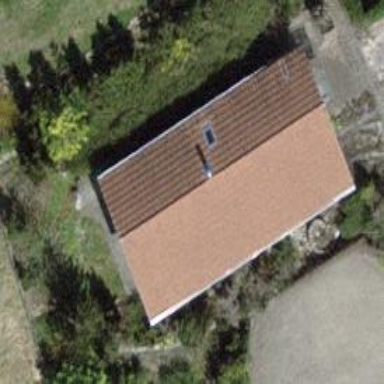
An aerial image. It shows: Building with tile roof.